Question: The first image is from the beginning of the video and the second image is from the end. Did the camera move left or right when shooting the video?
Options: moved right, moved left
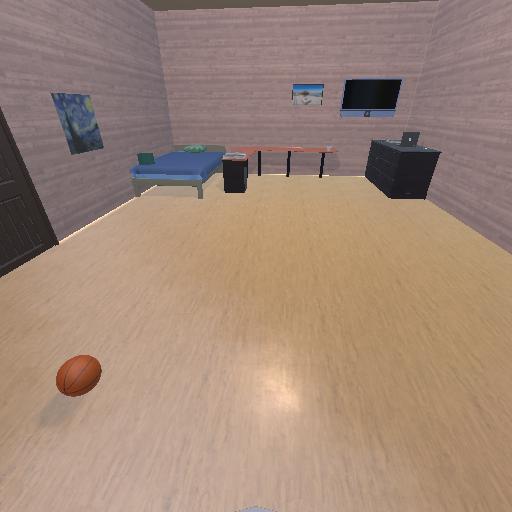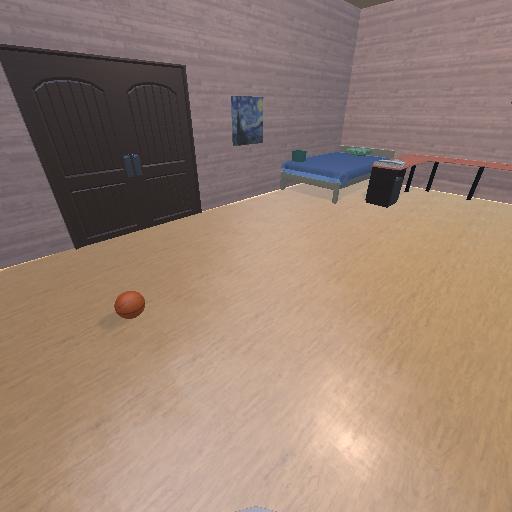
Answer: moved right